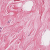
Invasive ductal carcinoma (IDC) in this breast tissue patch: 0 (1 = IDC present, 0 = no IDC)